Field crop: maize
Growth stage: 2
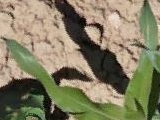
Species: maize